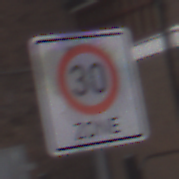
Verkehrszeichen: BeginnZone30
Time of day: MorningAfternoon
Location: Outdoor (Urban)
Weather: Overcast
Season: NotSpecified
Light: Natural